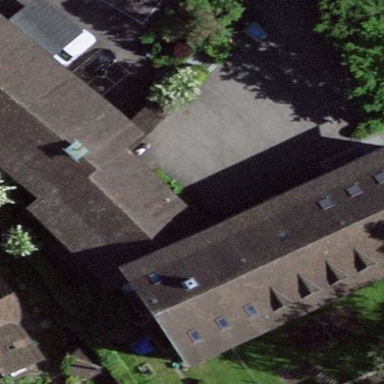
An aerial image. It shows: School building.